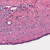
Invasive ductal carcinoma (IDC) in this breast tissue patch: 0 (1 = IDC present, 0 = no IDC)